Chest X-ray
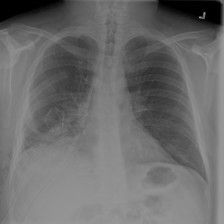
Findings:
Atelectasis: negative
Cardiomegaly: negative
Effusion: negative
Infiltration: negative
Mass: negative
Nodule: negative
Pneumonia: negative
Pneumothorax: negative
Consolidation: negative
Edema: negative
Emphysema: negative
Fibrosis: negative
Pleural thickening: negative
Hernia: negative